Question: I have read several topics like:
- <URL>
and many others, but I could not find an answer for what I search for. When an element is placed above other elements, the interaction with these is broken (no events coming through). This means, the underlying text can not be selected or an elements events are not triggered. Here's a demo on <URL>.
As you can see, there are two problems.
1. As already mentioned, text can not be selected nor the hover-event is propagated to the div.hover element.
2. The size of the div.shadow element is not absolutely correct. That is why part of the div.hover element is out of the shadow-box (and there, the hover-event reaches the hover-element).
For the first problem, I'd appreciate a CSS only solution, but I'd be satisfied with some JavaScript as well.
---
: Problem 2. on Mozilla Firefox 15.0.1

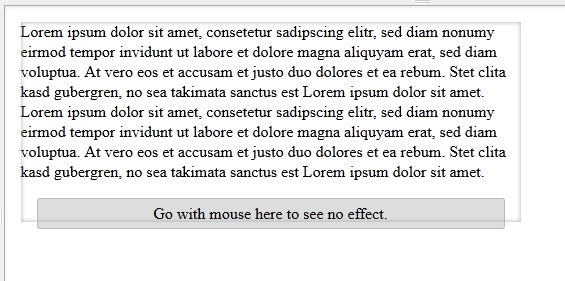
Answer: 1. You can use the CSS pointer-events property. Set it on div.shadow per this jsFiddle.
2. I cannot see what the issue is (using Chrome 23).
For #2 remove the fixed height on 'div.wrapper' and add 'overflow: auto' (this will allow the margin on 'div.hovered' to have some effect on 'div.wrapper'). See this <URL>.